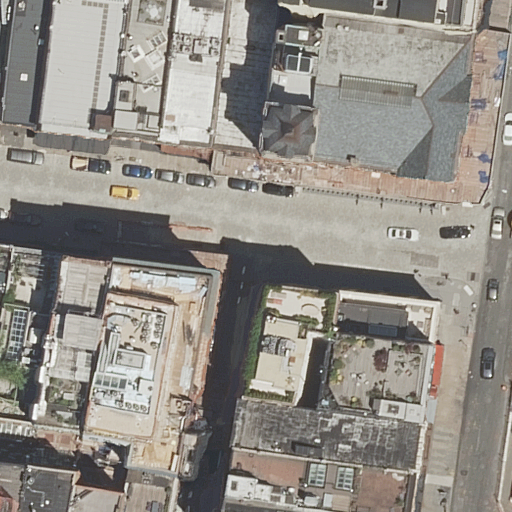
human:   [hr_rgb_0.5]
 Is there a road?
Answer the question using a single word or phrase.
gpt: yes

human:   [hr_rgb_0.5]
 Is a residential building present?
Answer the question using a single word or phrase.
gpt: yes

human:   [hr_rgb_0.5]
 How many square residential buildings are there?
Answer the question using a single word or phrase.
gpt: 0

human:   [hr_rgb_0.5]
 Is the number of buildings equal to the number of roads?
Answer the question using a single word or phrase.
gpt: no

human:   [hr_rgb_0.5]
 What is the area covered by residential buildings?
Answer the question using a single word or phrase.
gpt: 6576m2

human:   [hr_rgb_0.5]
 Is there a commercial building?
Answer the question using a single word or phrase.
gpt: no

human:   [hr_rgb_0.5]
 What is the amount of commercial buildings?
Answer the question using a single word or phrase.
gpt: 0

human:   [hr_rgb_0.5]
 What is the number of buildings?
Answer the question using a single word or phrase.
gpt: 22

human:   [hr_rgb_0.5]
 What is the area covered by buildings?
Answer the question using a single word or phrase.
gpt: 6576m2

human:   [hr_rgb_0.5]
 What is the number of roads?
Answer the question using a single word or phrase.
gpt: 4

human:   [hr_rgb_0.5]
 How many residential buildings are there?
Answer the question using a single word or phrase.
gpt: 22

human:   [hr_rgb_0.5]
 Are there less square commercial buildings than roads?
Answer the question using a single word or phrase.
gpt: yes

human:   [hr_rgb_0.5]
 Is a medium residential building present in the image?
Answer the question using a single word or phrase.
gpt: yes

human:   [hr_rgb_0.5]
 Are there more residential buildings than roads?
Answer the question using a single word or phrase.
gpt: yes

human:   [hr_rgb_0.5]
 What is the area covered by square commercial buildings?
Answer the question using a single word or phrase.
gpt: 0m2

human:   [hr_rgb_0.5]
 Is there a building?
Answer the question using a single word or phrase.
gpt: yes

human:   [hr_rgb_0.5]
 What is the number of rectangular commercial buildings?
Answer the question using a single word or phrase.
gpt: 0

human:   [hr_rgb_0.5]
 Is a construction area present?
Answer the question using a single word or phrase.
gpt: no

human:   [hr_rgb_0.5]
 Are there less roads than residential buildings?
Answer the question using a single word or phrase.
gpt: yes

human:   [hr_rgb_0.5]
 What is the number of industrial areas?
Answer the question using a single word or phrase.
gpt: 0

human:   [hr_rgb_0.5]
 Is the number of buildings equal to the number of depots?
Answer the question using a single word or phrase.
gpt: no

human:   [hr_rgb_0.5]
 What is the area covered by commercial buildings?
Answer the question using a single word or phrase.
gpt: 0m2

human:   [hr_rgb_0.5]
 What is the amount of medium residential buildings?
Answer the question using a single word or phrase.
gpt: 10

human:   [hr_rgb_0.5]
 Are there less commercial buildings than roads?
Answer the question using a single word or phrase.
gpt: yes

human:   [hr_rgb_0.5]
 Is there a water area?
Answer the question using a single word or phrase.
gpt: no

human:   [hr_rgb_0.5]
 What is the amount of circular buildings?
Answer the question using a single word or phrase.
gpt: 0

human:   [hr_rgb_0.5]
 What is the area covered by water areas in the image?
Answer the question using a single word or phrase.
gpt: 0m2

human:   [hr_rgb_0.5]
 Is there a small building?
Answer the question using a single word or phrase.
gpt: yes

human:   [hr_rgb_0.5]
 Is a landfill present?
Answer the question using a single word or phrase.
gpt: no

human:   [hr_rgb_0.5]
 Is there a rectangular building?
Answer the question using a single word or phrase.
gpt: yes

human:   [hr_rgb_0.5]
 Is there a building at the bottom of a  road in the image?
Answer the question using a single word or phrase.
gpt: yes

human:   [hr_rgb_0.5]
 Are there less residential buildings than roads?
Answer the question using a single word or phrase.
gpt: no

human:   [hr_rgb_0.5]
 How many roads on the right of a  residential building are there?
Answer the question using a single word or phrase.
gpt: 4

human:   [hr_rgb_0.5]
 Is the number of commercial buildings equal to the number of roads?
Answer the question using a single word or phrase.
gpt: no

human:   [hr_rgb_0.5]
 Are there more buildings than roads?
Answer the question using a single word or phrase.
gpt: yes

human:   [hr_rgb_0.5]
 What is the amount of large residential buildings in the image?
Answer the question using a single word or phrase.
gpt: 3

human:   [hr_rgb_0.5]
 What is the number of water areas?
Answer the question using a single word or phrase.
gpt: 0

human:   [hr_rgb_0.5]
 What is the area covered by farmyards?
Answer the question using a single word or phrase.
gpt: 0m2

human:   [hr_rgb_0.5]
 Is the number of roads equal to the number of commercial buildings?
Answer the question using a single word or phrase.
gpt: no

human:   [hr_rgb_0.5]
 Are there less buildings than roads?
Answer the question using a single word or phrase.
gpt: no

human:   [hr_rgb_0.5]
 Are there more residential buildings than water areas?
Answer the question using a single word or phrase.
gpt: yes

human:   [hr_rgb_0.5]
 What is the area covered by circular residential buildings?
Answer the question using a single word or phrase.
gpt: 0m2

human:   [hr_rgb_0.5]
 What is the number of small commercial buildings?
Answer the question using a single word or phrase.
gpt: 0

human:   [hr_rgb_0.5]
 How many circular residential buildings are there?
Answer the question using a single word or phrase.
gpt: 0

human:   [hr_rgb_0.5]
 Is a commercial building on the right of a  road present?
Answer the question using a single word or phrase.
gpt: no

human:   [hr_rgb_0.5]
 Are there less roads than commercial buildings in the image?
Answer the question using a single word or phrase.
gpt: no

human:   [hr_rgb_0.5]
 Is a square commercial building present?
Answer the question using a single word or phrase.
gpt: no

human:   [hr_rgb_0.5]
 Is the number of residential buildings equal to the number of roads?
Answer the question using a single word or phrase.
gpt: no

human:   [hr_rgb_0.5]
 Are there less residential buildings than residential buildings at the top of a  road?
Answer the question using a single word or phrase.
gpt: no

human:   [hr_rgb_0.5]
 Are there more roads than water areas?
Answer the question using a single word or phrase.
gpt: yes

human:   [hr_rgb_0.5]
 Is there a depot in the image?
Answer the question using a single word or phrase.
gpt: no

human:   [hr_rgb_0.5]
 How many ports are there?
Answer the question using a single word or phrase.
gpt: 0

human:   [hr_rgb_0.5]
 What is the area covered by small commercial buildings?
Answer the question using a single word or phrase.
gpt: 0m2

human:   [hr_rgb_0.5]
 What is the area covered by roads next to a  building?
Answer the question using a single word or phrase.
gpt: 0m2

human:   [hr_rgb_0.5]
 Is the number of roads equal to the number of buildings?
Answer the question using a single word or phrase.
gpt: no

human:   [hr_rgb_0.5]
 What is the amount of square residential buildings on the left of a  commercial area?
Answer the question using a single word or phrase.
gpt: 0

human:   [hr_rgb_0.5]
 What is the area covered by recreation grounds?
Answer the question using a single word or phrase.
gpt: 0m2

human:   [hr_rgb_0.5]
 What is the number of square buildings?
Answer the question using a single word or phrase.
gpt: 0

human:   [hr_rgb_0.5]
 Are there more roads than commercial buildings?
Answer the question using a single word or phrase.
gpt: yes

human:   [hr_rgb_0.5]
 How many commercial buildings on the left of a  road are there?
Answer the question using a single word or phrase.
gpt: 0

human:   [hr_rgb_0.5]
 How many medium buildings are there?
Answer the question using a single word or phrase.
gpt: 10

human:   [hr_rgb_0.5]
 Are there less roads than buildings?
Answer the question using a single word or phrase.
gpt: yes

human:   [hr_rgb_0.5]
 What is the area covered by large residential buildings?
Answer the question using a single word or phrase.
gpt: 3507m2

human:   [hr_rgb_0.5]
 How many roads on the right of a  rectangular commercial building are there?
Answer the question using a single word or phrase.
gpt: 0